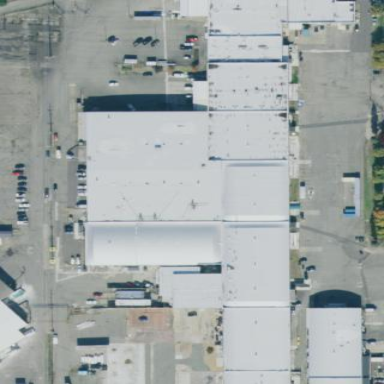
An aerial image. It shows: Industrial building.